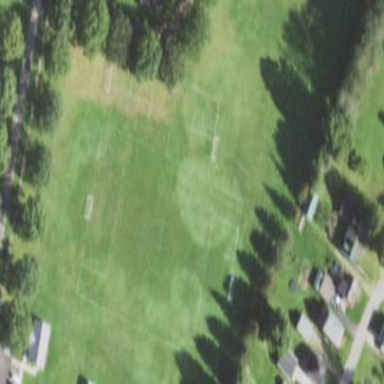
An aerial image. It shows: Soccer pitch for outdoor sports and leisure activities.